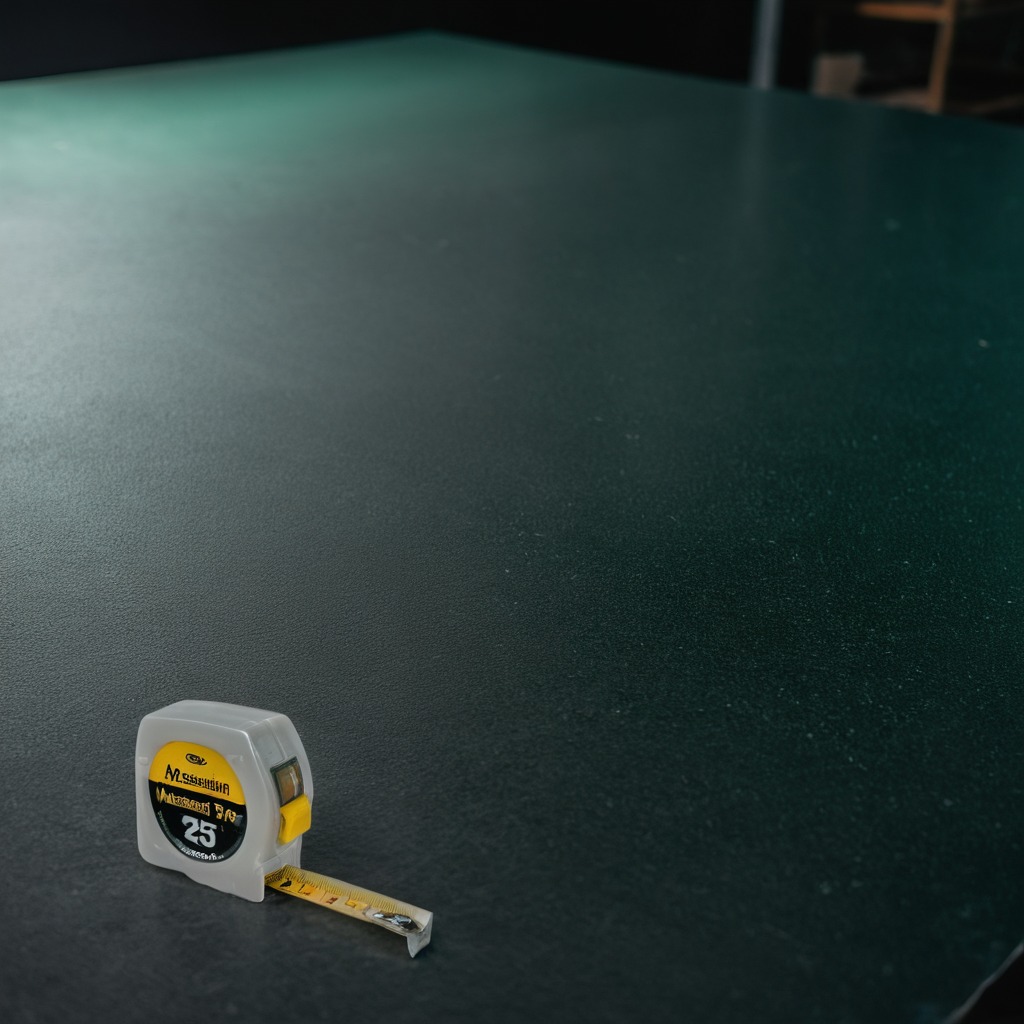
A measuring tape is lying on a clean granite tabletop covered with a green rubber mat inside a workshop at night dim ambient light soft shadows worn but beneath the mat